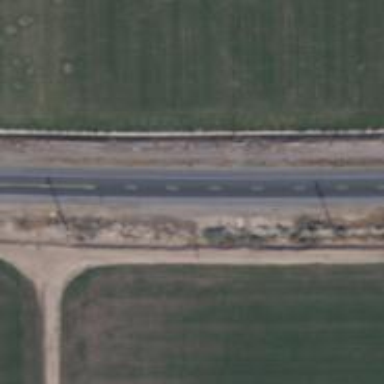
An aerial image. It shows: Abandoned road.